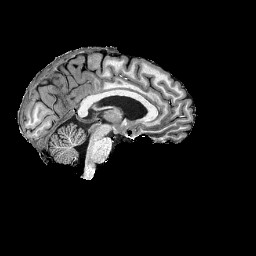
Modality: T1w
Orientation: sagittal
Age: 30
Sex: male